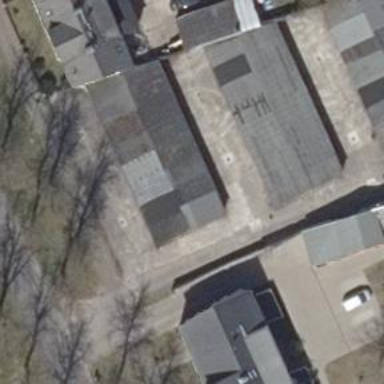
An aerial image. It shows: Group of garages.